Aerial crown-view tile of a tropical tree (Barro Colorado Island, Panama), acquired 20241112:
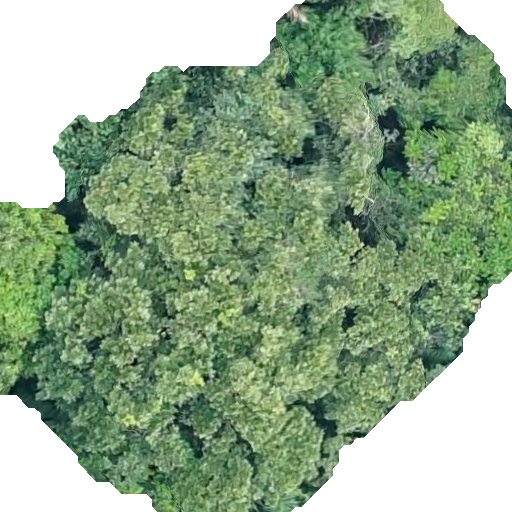
Species: Anacardium excelsum
GBIF accepted scientific name: Anacardium excelsum
Crown area: 321.948 m²